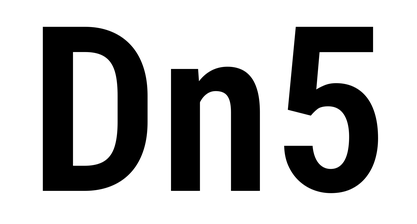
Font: Roboto_Condensed_SemiBold